Field crop: tomato
Growth stage: 1
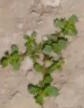
Species: portulaca